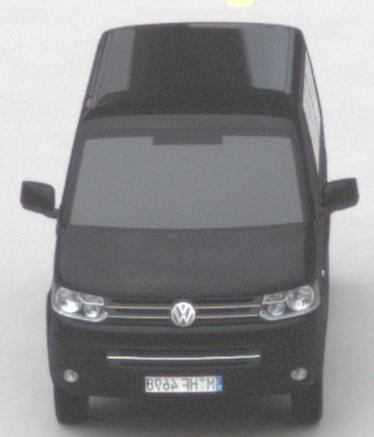
Make: VW Commercial Vehicles (Nutzfahrzeuge)
Model: T5 Multivan 2.0
Detailed model: T5 Multivan
Model produced from: 2009/09
Model produced until: 2013/06
Doors: 4
Color: black
Road condition: dry road
Daytime: midday
Contrast: low contrast